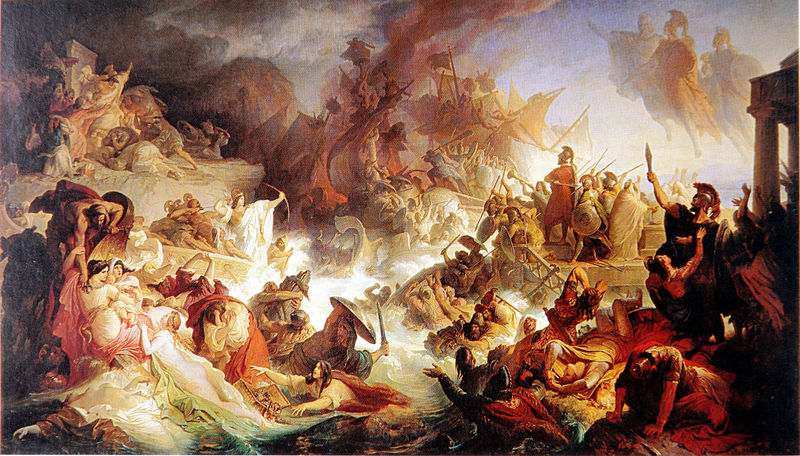
Titel: Seeschlacht bei Salamis 480 v. Chr.
Künstler: Wilhelm von Kaulbach
Standort: München
Institution: Maximilianeum, Historische Galerie (heutiger Plenarsaal)
Schlagwörter: angriff, berg, blau, dunkel, felsen, feuer, gemälde, gott, gruppe, hand, held, himmel, kampf, kämpfer, meer, nackt, schatten, umhang, wasser, weiß, wolken, frauen, grün, menschen, ocker, see, ufer, bewegung, braun, frau, grau, hell, licht, männer, orange, schwarz, szene, säule, säulen, rot, tuch, malerei, masse, menge, bärte, gedränge, architektur, arme, historie, messer, stein, tod, tot, öl, qualm, rauch, gewand, haare, tücher, gewänder, boot, boote, fliegen, pferde, reiter, chaos, gischt, schiff, schiffe, segel, welle, wellen, kauern, liegen, bogen, fahnen, fahne, flagge, mast, warm, mauer, dunst, ziehen, schaum, aufgewühlt, brand, krieg, not, schiffbruch, schlacht, sturm, treppe, treppen, untergang, wild, wogen, historienbild, soldaten, rudern, stufen, granit, liegend, leuchten, schinken, schild, antike, schweben, schwimmen, schilder, schwert, schwerter, waffen, durcheinander, gemetzel, tote, verletzt, verletzte, waffe, getümmel, stof, helm, scherpe, mythologie, armee, heer, rüstung, sieg, architrav, kapitell, römer, helme, antik, griechen, götter, zeus, olymp, toga, mythos, dolch, dramatik, flehen, krieger, kaulbach, historienmalerei, griechenland, historismus, erscheinung, lanzen, feldherr, tempel, icht, scherpen, speer, speere, apoll, heerführer, fanfare, jupiter, posaune, verletzung, verwundet, verwundete, kleopatra, helden, drama, pfeil, sieger, diana, retten, rettung, athen, kapitel, heroen, geister, wilhelm, schilde, cäsar, antke, apotheose, aufsteigen, beiboot, fauer, gewänden, körperteile, maximilianeum, phrygisch, piloty, retter, rüstungen, salamis, seeschlacht, togen, trauen, troja, trompete, willhelm, xerxes, ertrinken, schatzkiste, scild, bklu, mauerbiene, ertrinkern